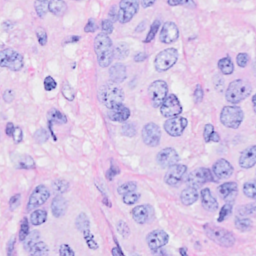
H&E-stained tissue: Breast